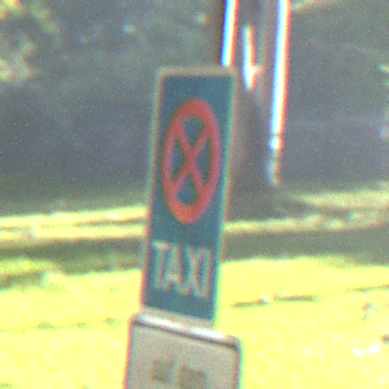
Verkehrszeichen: Taxenstand
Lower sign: SonstigeBeschraenkungen5
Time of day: MorningAfternoon
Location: Outdoor (Nature)
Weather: Clear
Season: NotSpecified
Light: Natural